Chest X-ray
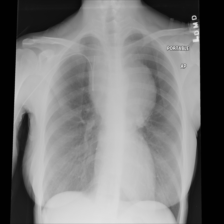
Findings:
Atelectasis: negative
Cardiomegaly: negative
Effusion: negative
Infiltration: negative
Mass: negative
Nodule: negative
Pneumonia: negative
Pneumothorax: negative
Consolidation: negative
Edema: negative
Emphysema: negative
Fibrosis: negative
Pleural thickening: negative
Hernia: negative